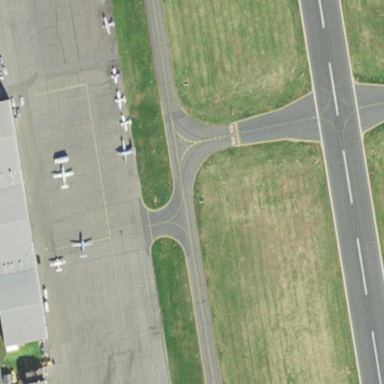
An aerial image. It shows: Apron at the airport.